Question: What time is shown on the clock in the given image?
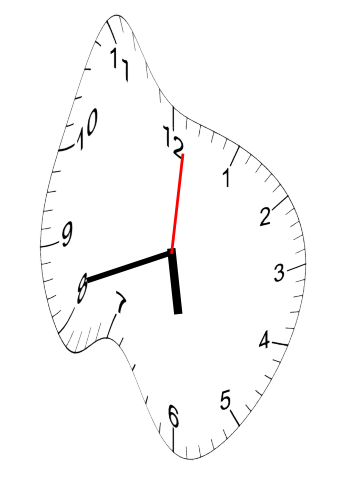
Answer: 05:42:01